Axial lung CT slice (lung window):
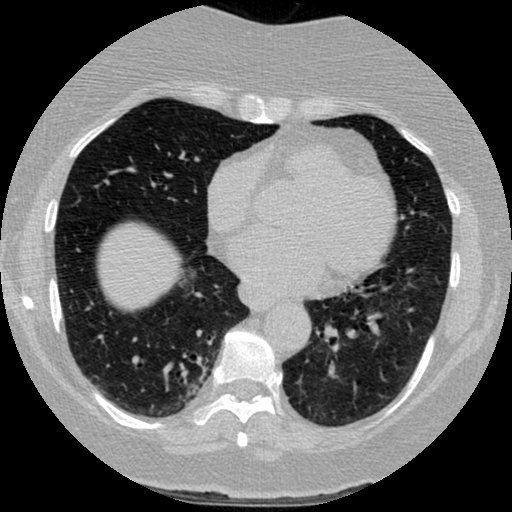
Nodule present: no